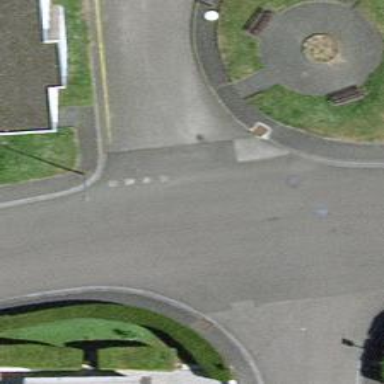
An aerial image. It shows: Road with "give way" sign.